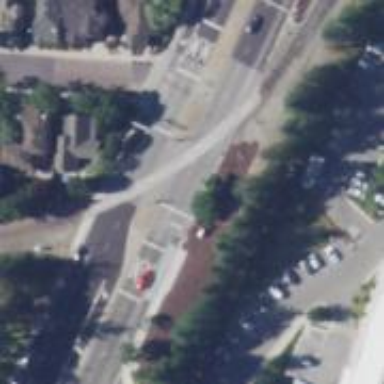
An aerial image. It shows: Solid stop line on the road marking.